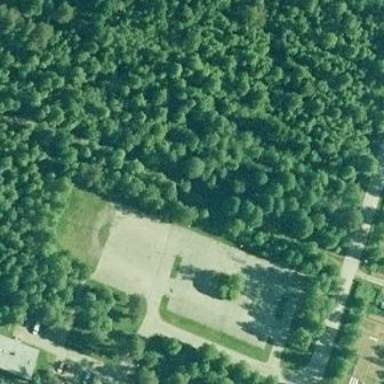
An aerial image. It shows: Parking area with asphalt surface.